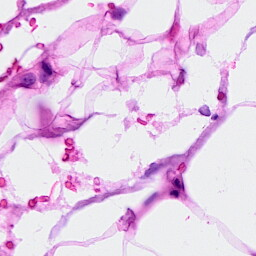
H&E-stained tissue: Breast